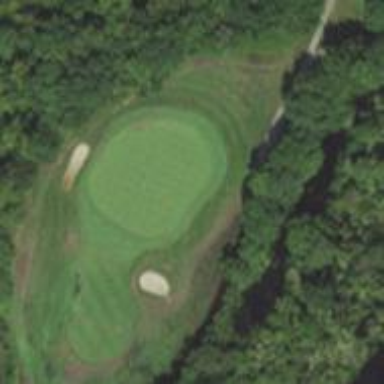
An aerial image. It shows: View of golf hole.